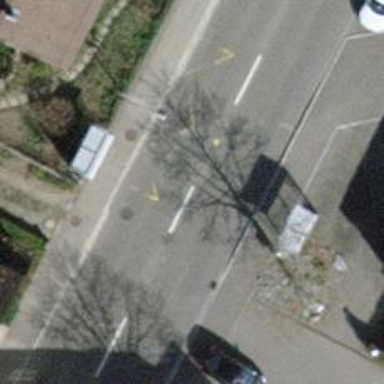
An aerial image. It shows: Public transport stop position.